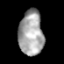
Tissue: prostate
Cell type: Fibroblasts
Senescence score: 0.7314
Nuclear area (px): 1071
Mean DAPI intensity: 166.44